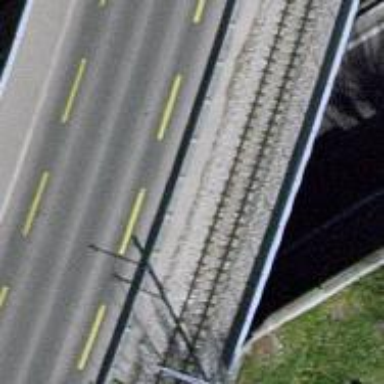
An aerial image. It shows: Bridge for light rail with electrified contact line. The railway has one track.